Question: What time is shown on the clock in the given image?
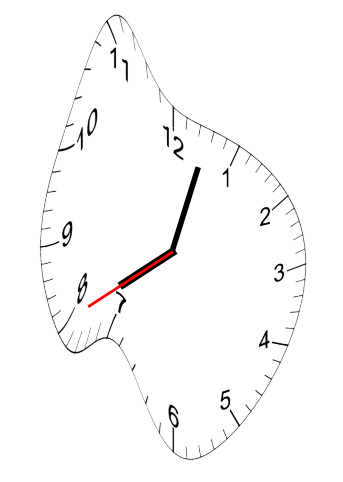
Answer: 08:02:40